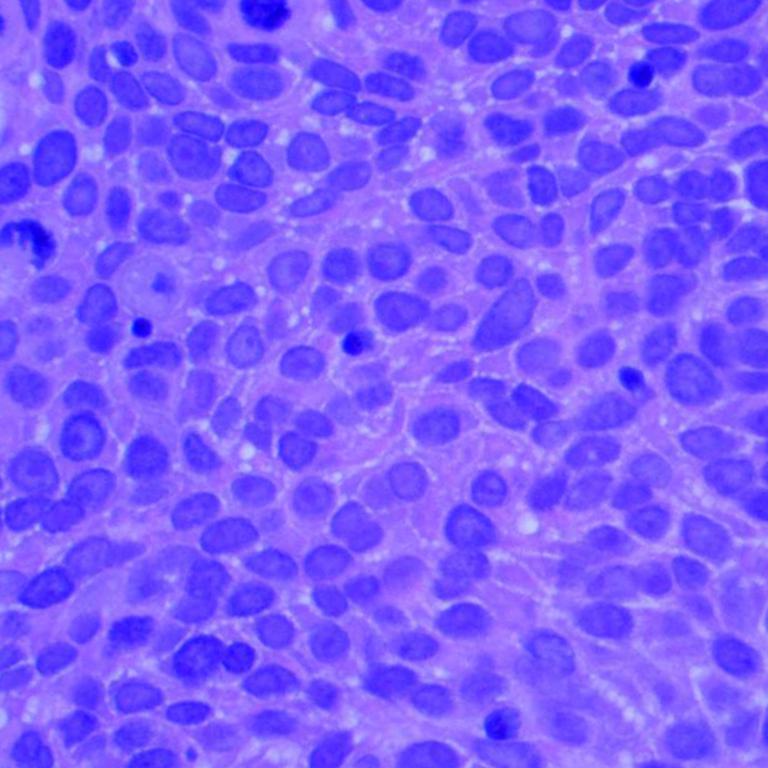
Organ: lung
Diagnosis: squamous carcinomas